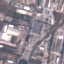
Land use / land cover class: Industrial